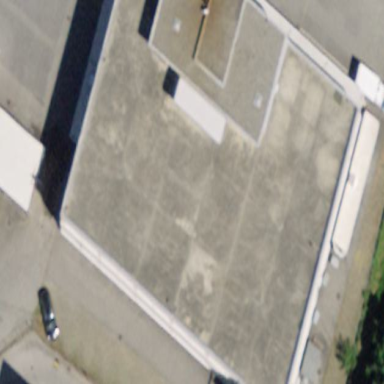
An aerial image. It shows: Industrial building.